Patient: sex M, age 35
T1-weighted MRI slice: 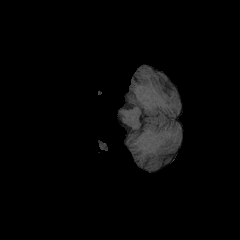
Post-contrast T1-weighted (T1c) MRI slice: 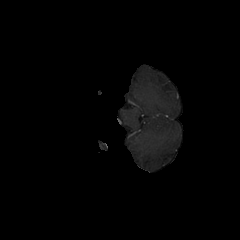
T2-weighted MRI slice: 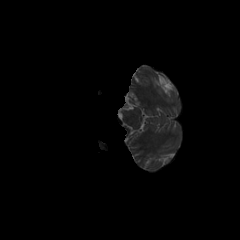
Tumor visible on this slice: no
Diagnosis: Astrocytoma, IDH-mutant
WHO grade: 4